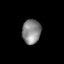
Tissue: lung
Cell type: Epithelial cells
Senescence score: 0.209
Nuclear area (px): 447
Mean DAPI intensity: 134.832